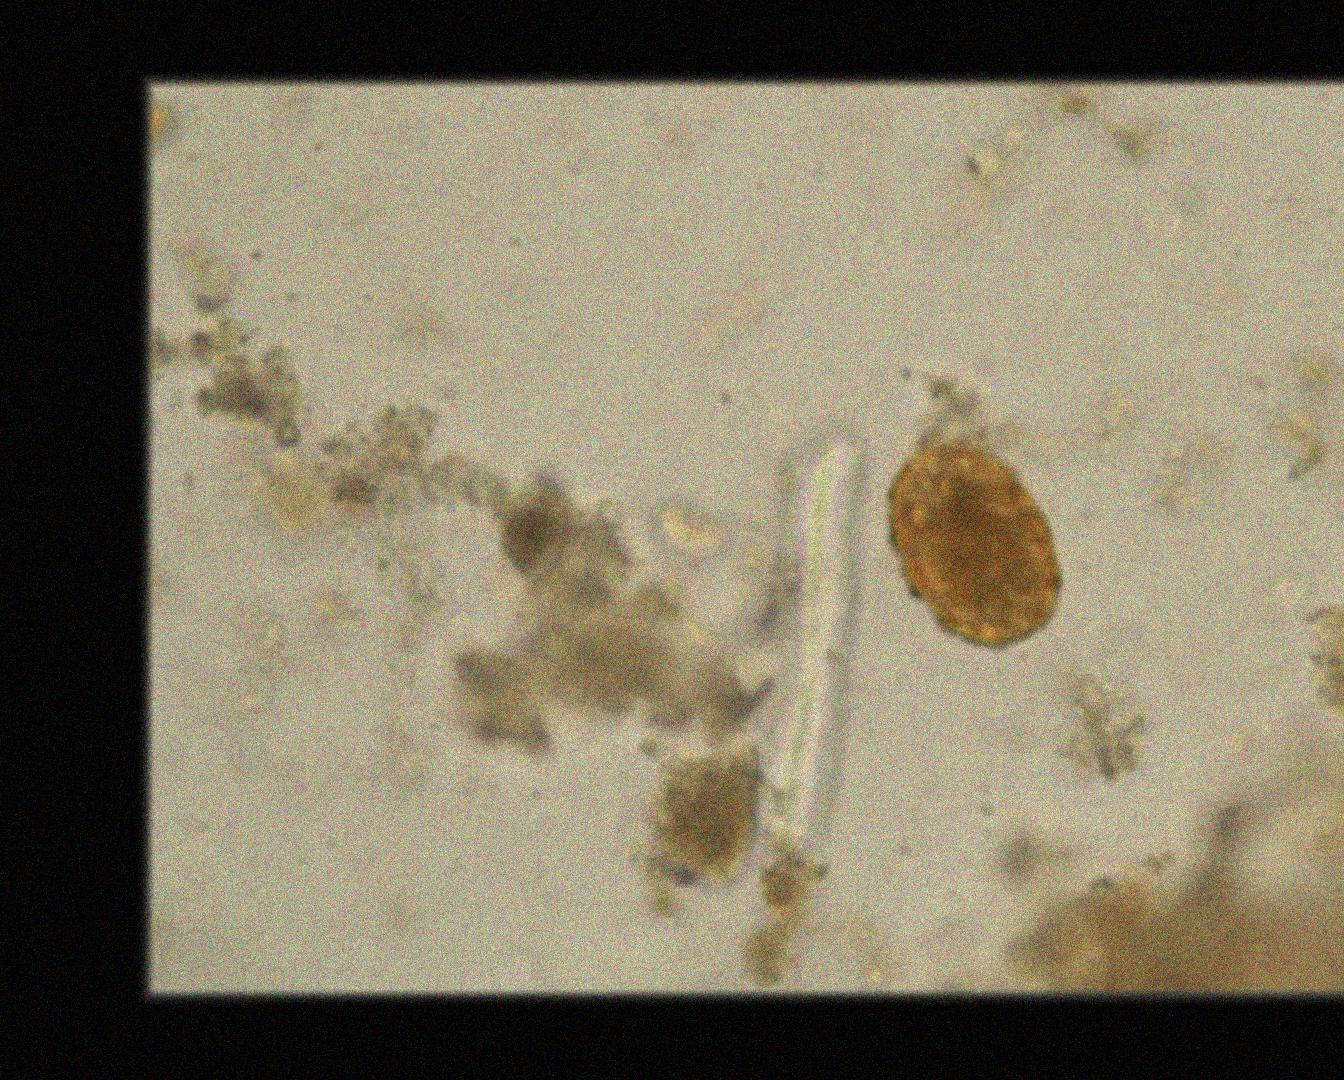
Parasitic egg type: Ascaris lumbricoides